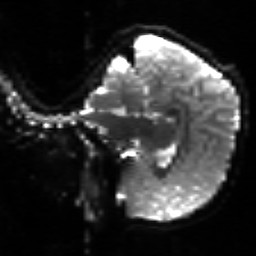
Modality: sbref
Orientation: sagittal
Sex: male
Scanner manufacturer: siemens
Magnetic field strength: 3 T
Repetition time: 5 s
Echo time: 0.071 s